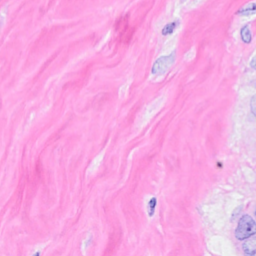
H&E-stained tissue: Breast